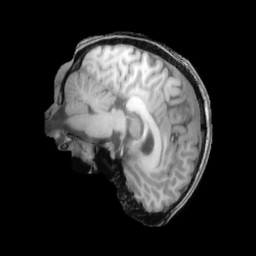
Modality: T1w
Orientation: sagittal
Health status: ill
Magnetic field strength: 3 T